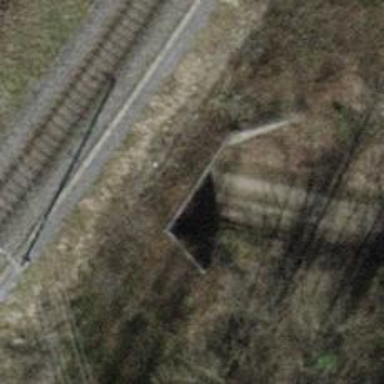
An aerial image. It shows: Track road with grade3 tracktype passing through tunnel.